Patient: sex M, age 42
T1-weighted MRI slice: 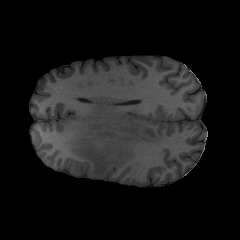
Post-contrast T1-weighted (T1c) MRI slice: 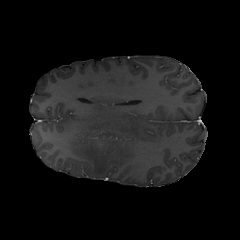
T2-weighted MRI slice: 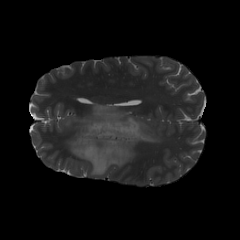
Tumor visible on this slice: yes
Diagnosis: Astrocytoma, IDH-mutant
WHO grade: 3